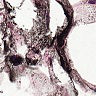
Metastatic tissue present: no